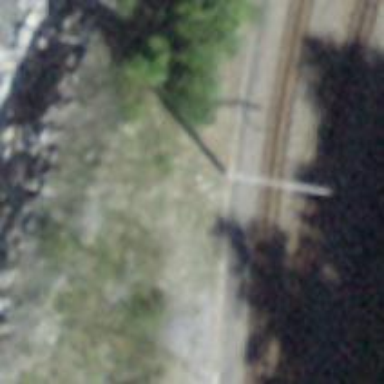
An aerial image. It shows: Catenary mast for power lines.